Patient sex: M
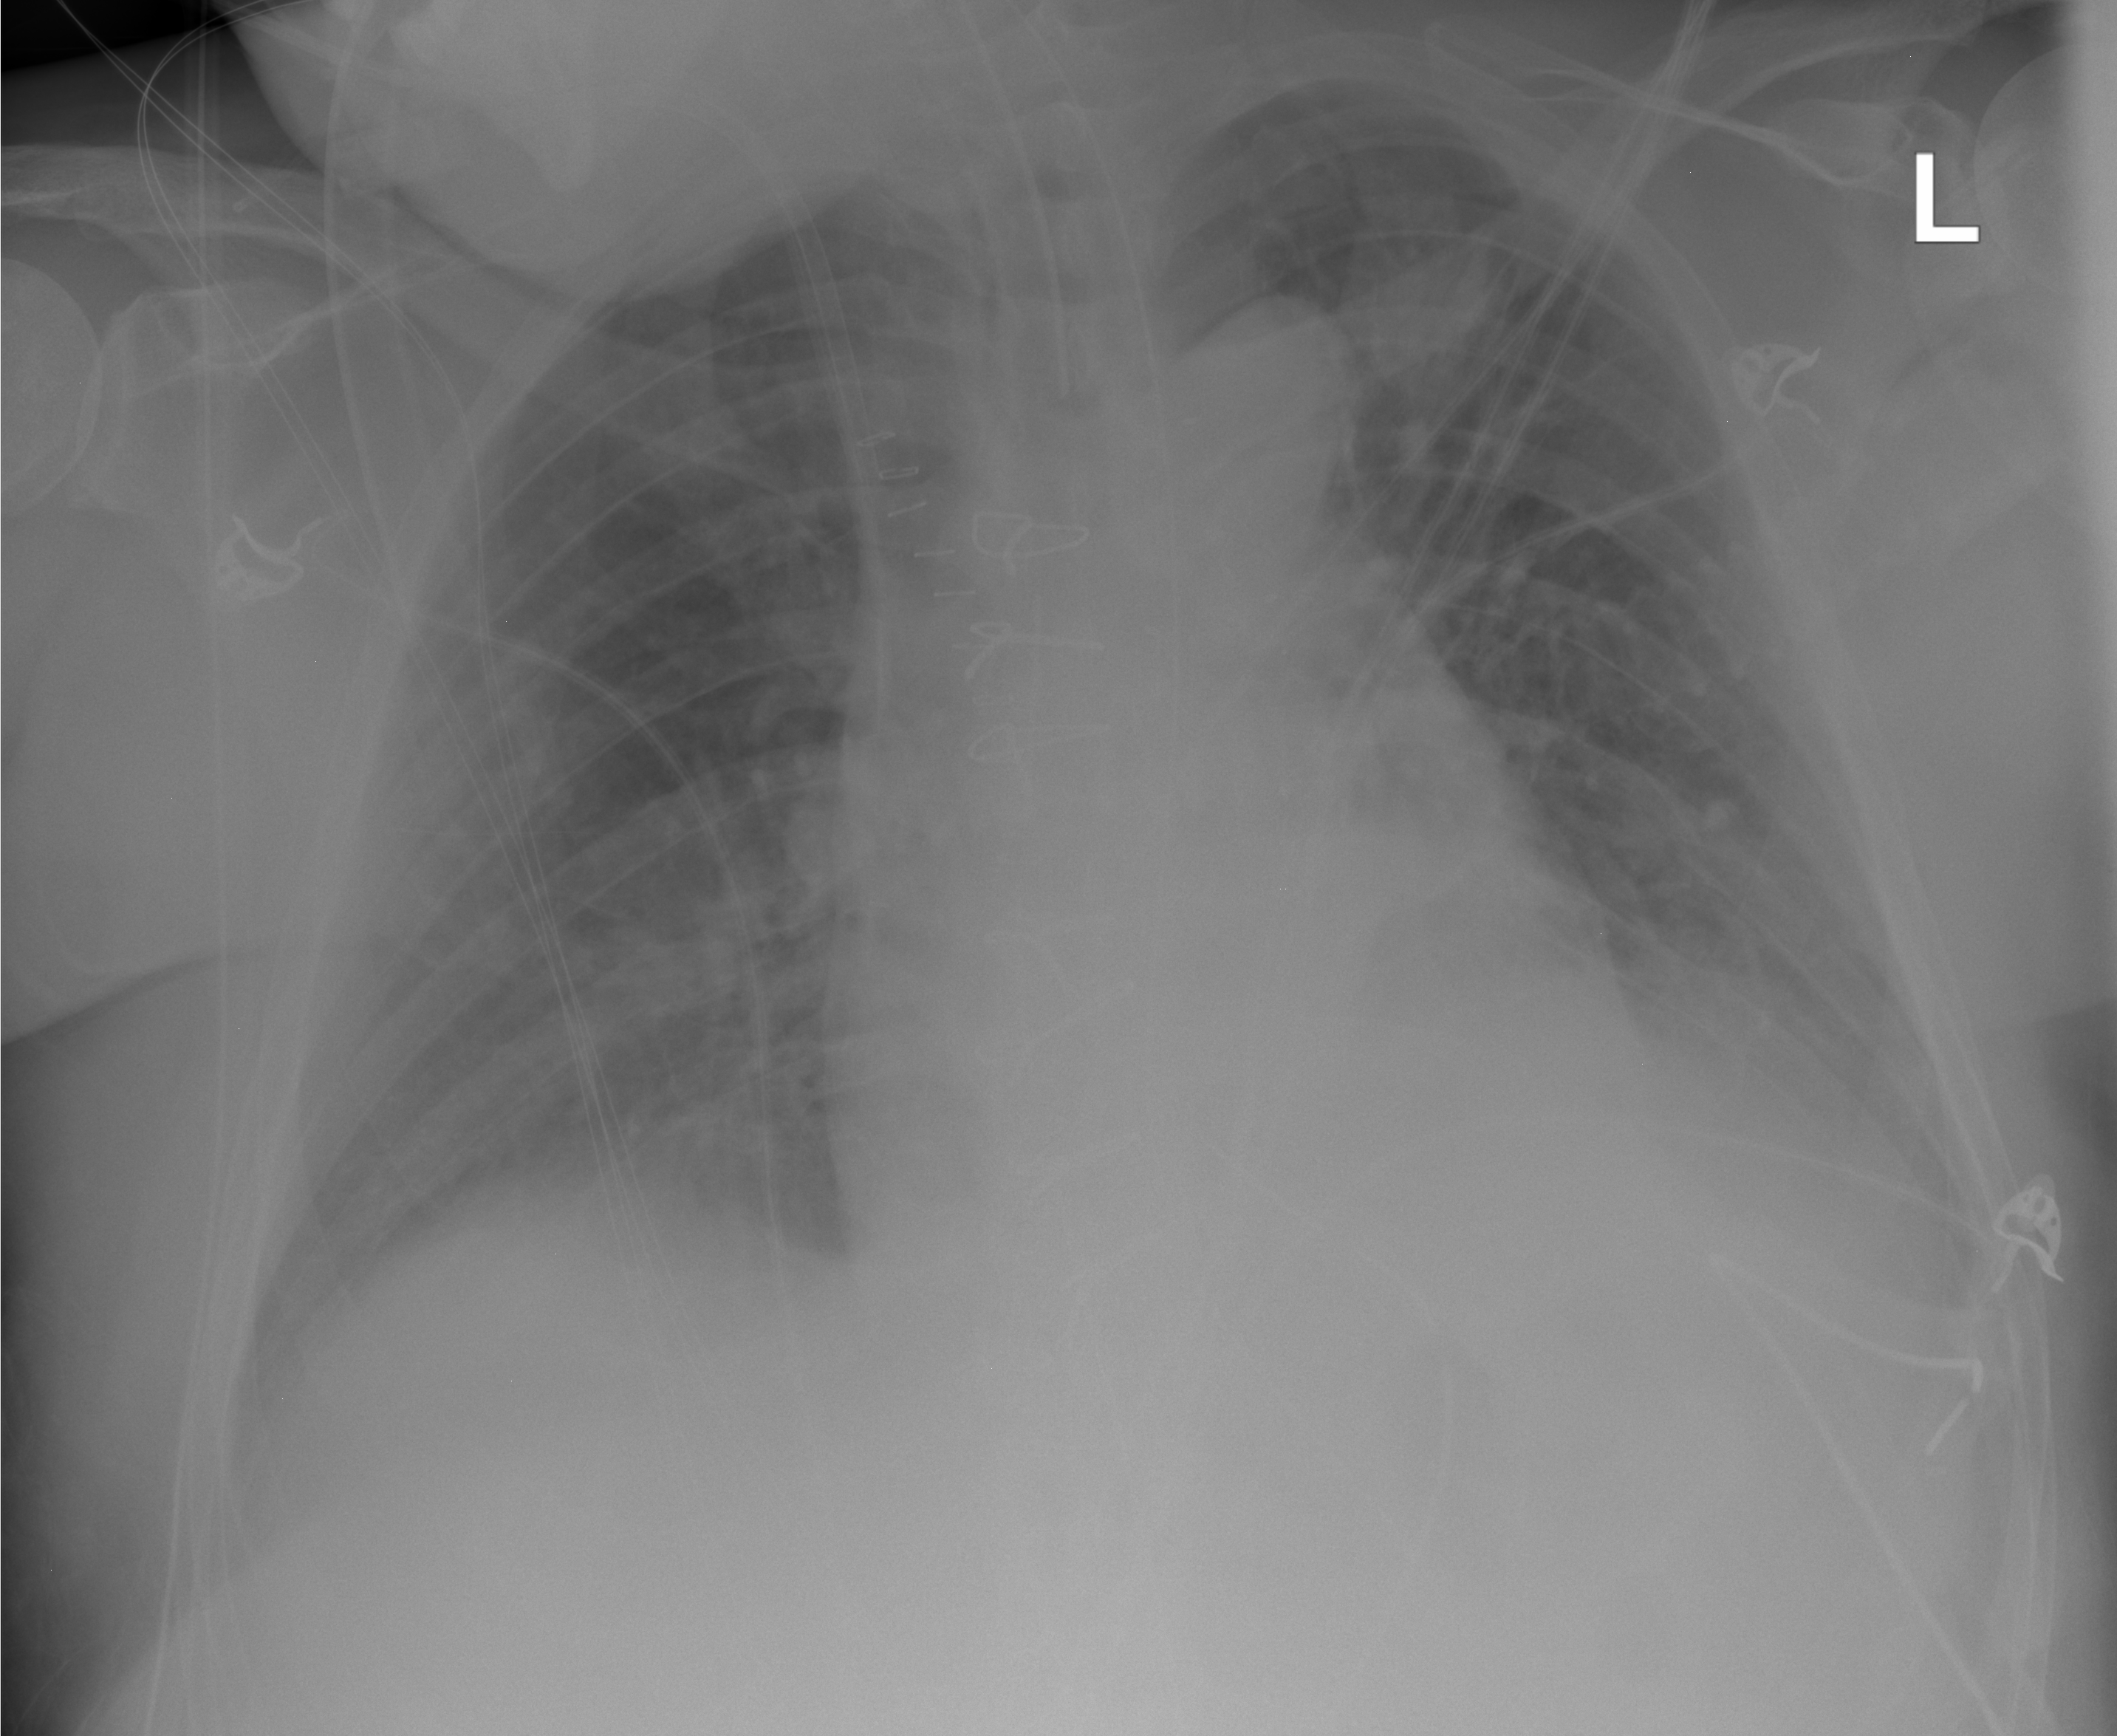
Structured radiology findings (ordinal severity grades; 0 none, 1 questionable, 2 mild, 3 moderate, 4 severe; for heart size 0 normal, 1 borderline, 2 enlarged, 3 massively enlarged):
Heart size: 2
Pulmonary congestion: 2
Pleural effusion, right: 0
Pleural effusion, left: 2
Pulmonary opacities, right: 0
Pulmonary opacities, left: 0
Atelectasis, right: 0
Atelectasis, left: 2